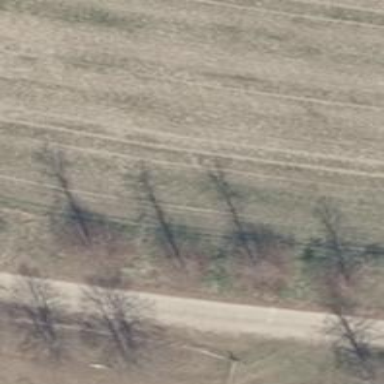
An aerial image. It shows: Row of deciduous broadleaved trees.